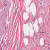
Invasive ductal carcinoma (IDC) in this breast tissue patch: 1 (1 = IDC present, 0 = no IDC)